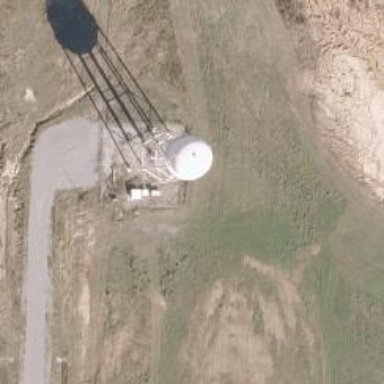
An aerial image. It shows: Water tower that is man-made.